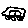
Label: car